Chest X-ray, PA view. Patient: 49 years old, sex F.
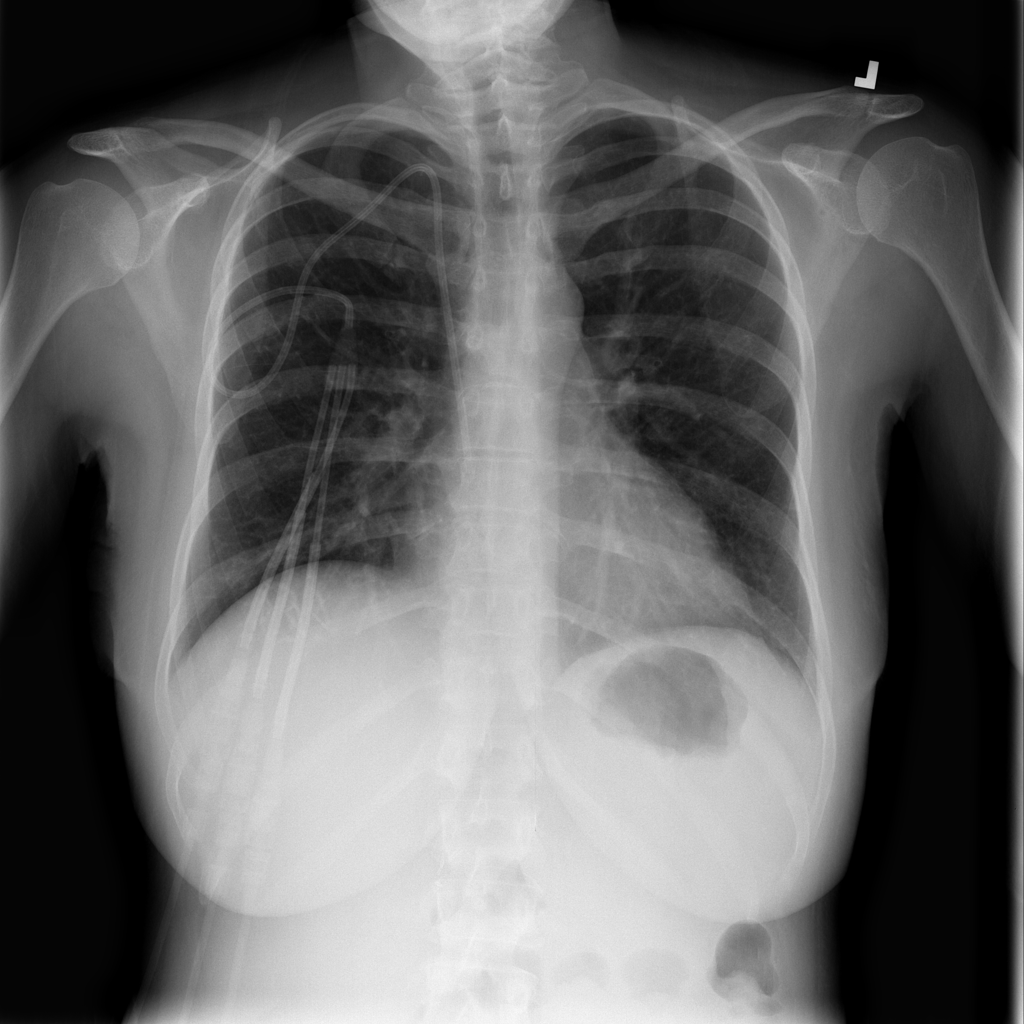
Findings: Effusion, Infiltration